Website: apple
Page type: customer-info-address
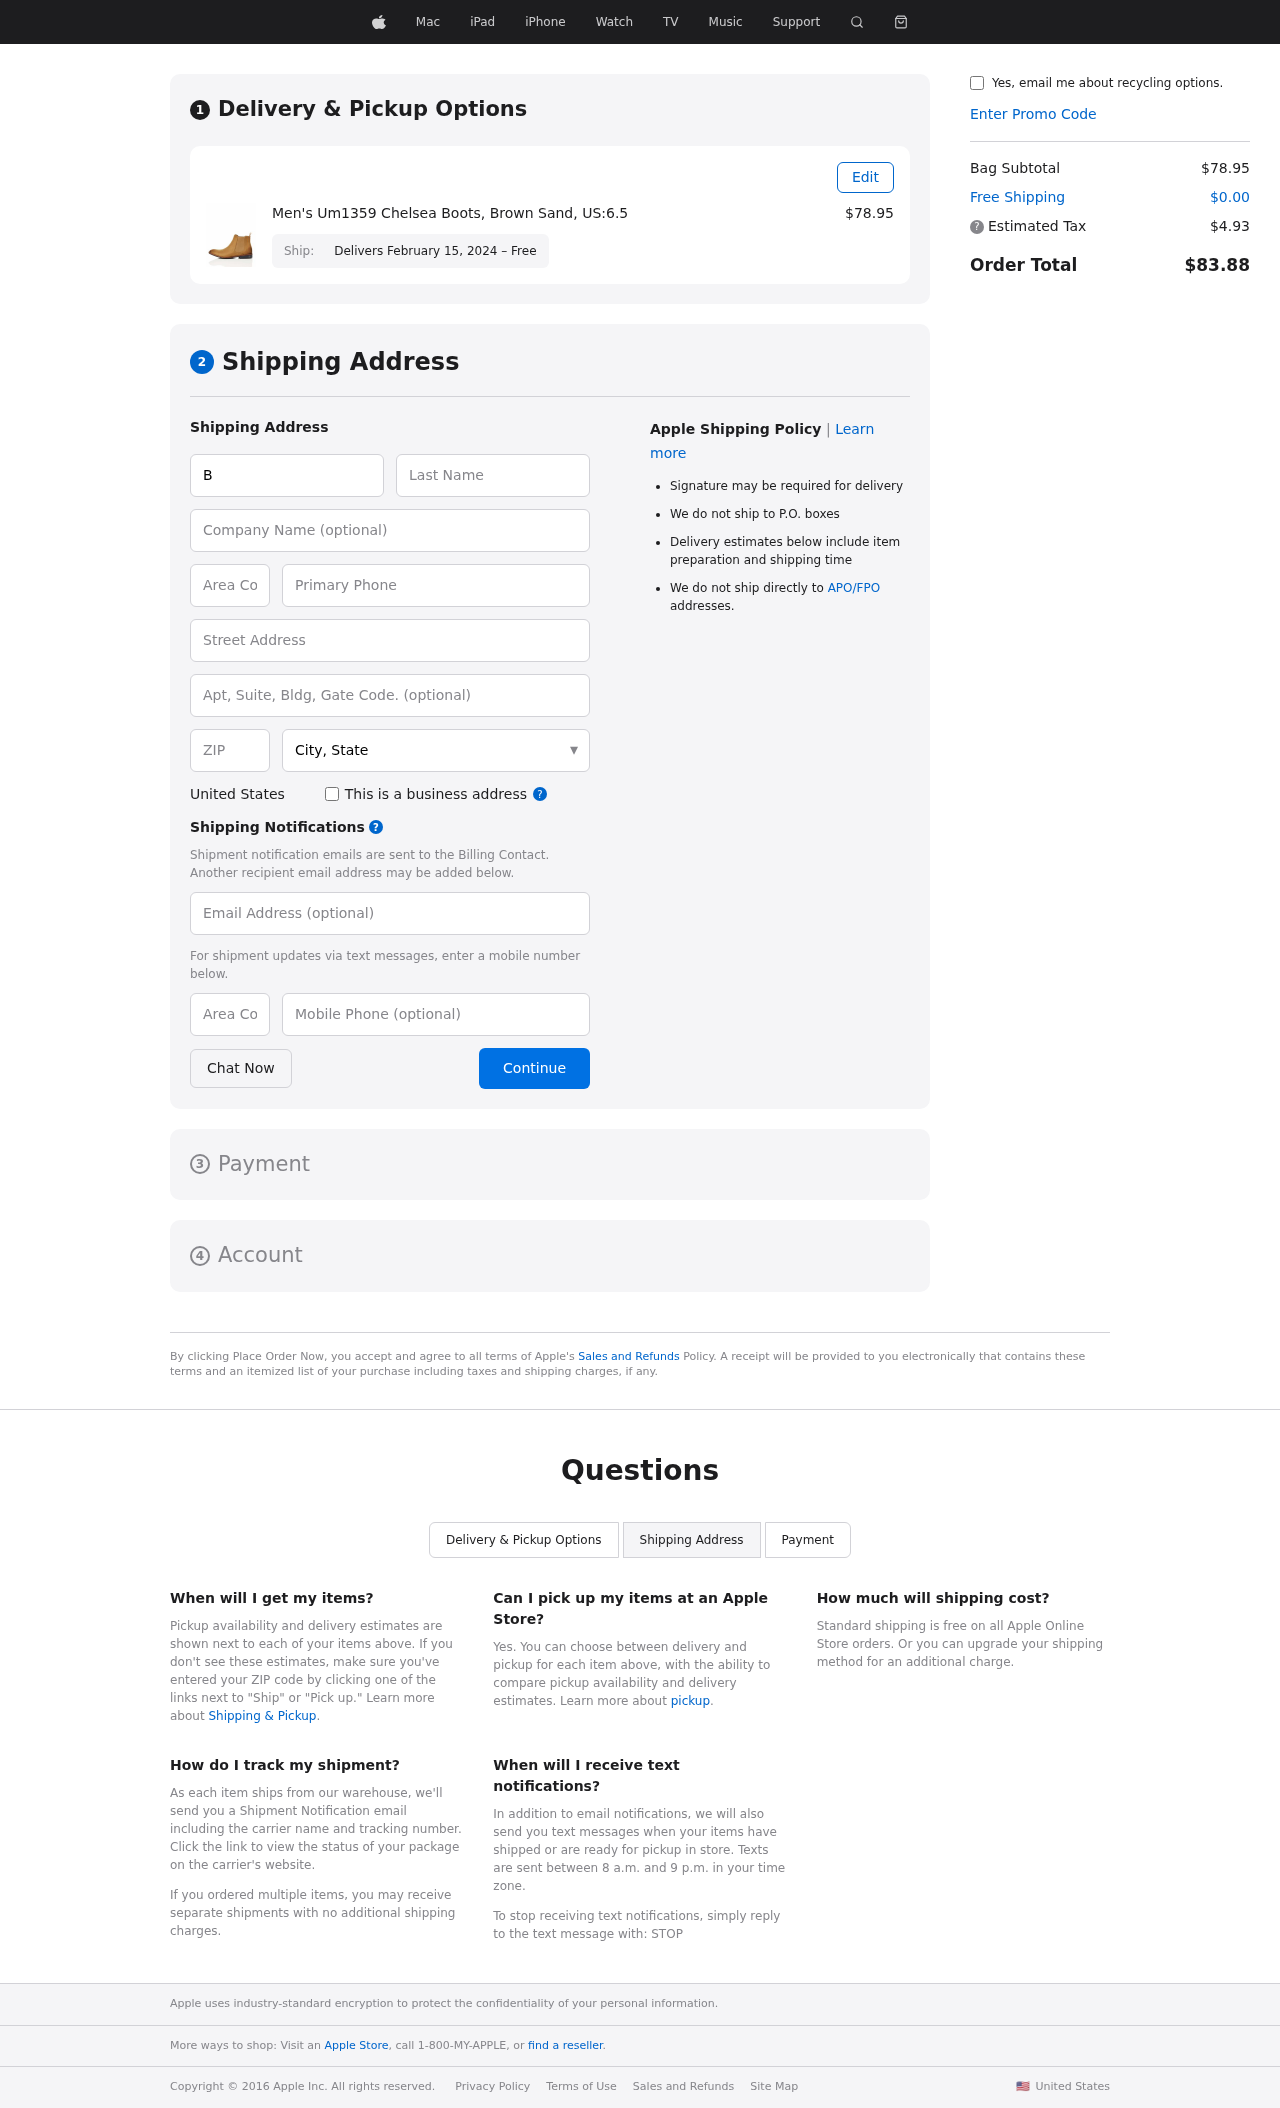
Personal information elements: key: PII_CITY_STATE
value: Carolynhaven, MN
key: PII_COUNTRY
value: United States
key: PII_EMAIL
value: beckyroberts@gmail.com
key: PII_FIRSTNAME
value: Becky
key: PII_LASTNAME
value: Roberts
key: PII_PHONE
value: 2569568404
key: PII_PHONE_ALT
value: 3349430397
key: PII_PHONE_ALT_AREA
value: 334
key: PII_PHONE_AREA
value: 256
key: PII_POSTCODE
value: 77422
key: PII_STREET
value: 82126 Samuel Cliff Suite 578
Product elements: key: PRODUCT1_NAME
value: Men's Um1359 Chelsea Boots, Brown Sand, US:6.5
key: PRODUCT1_PRICE
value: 78.95
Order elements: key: ORDER_DELIVERY_DATE
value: Delivers February 15, 2024 – Free
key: ORDER_SUBTOTAL
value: $78.95
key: ORDER_SHIPPING_COST
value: $0.00
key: ORDER_TAX
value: $4.93
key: ORDER_TOTAL
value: $83.88